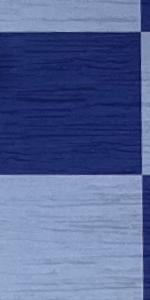
Label: Empty